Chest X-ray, AP view. Patient: 37 years old, sex M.
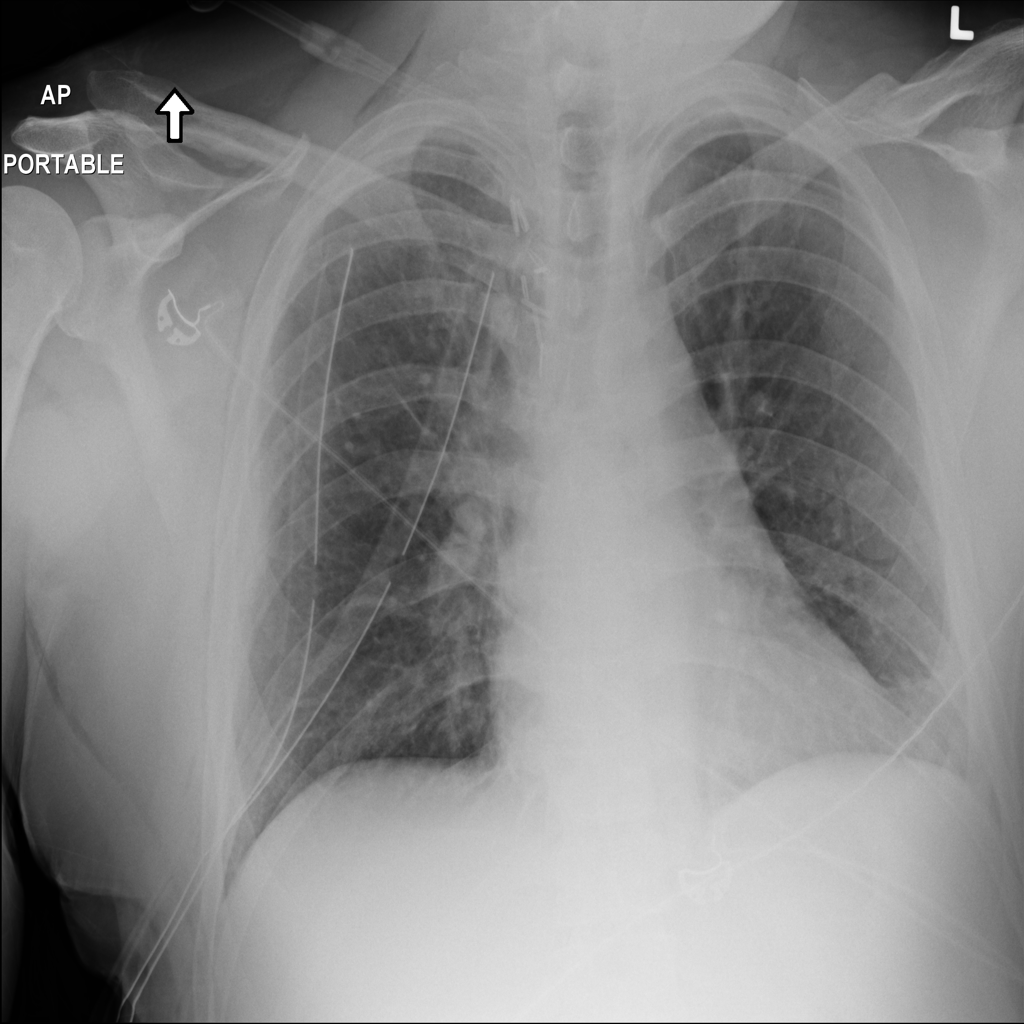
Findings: Atelectasis, Mass